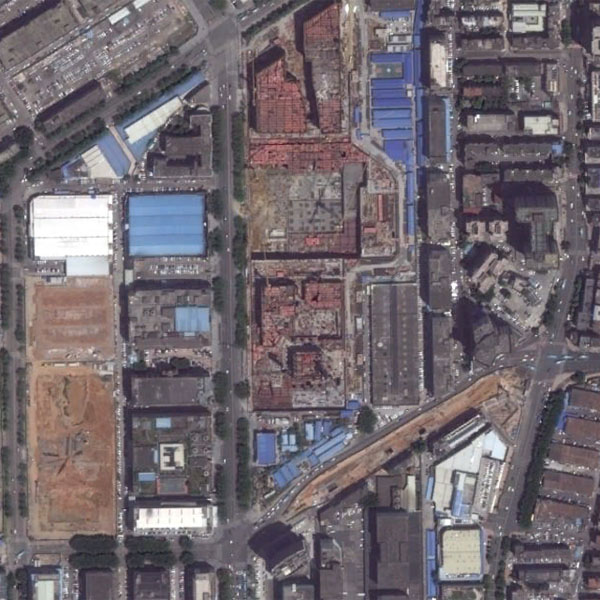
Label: Industrial